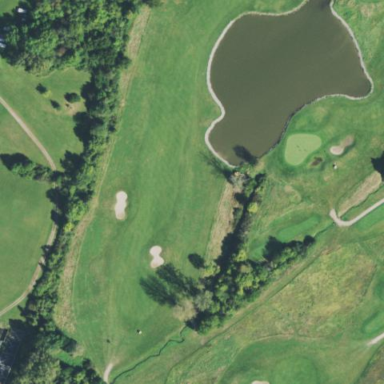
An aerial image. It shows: Water hazard in golf course. The hazard is natural water feature.